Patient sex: F
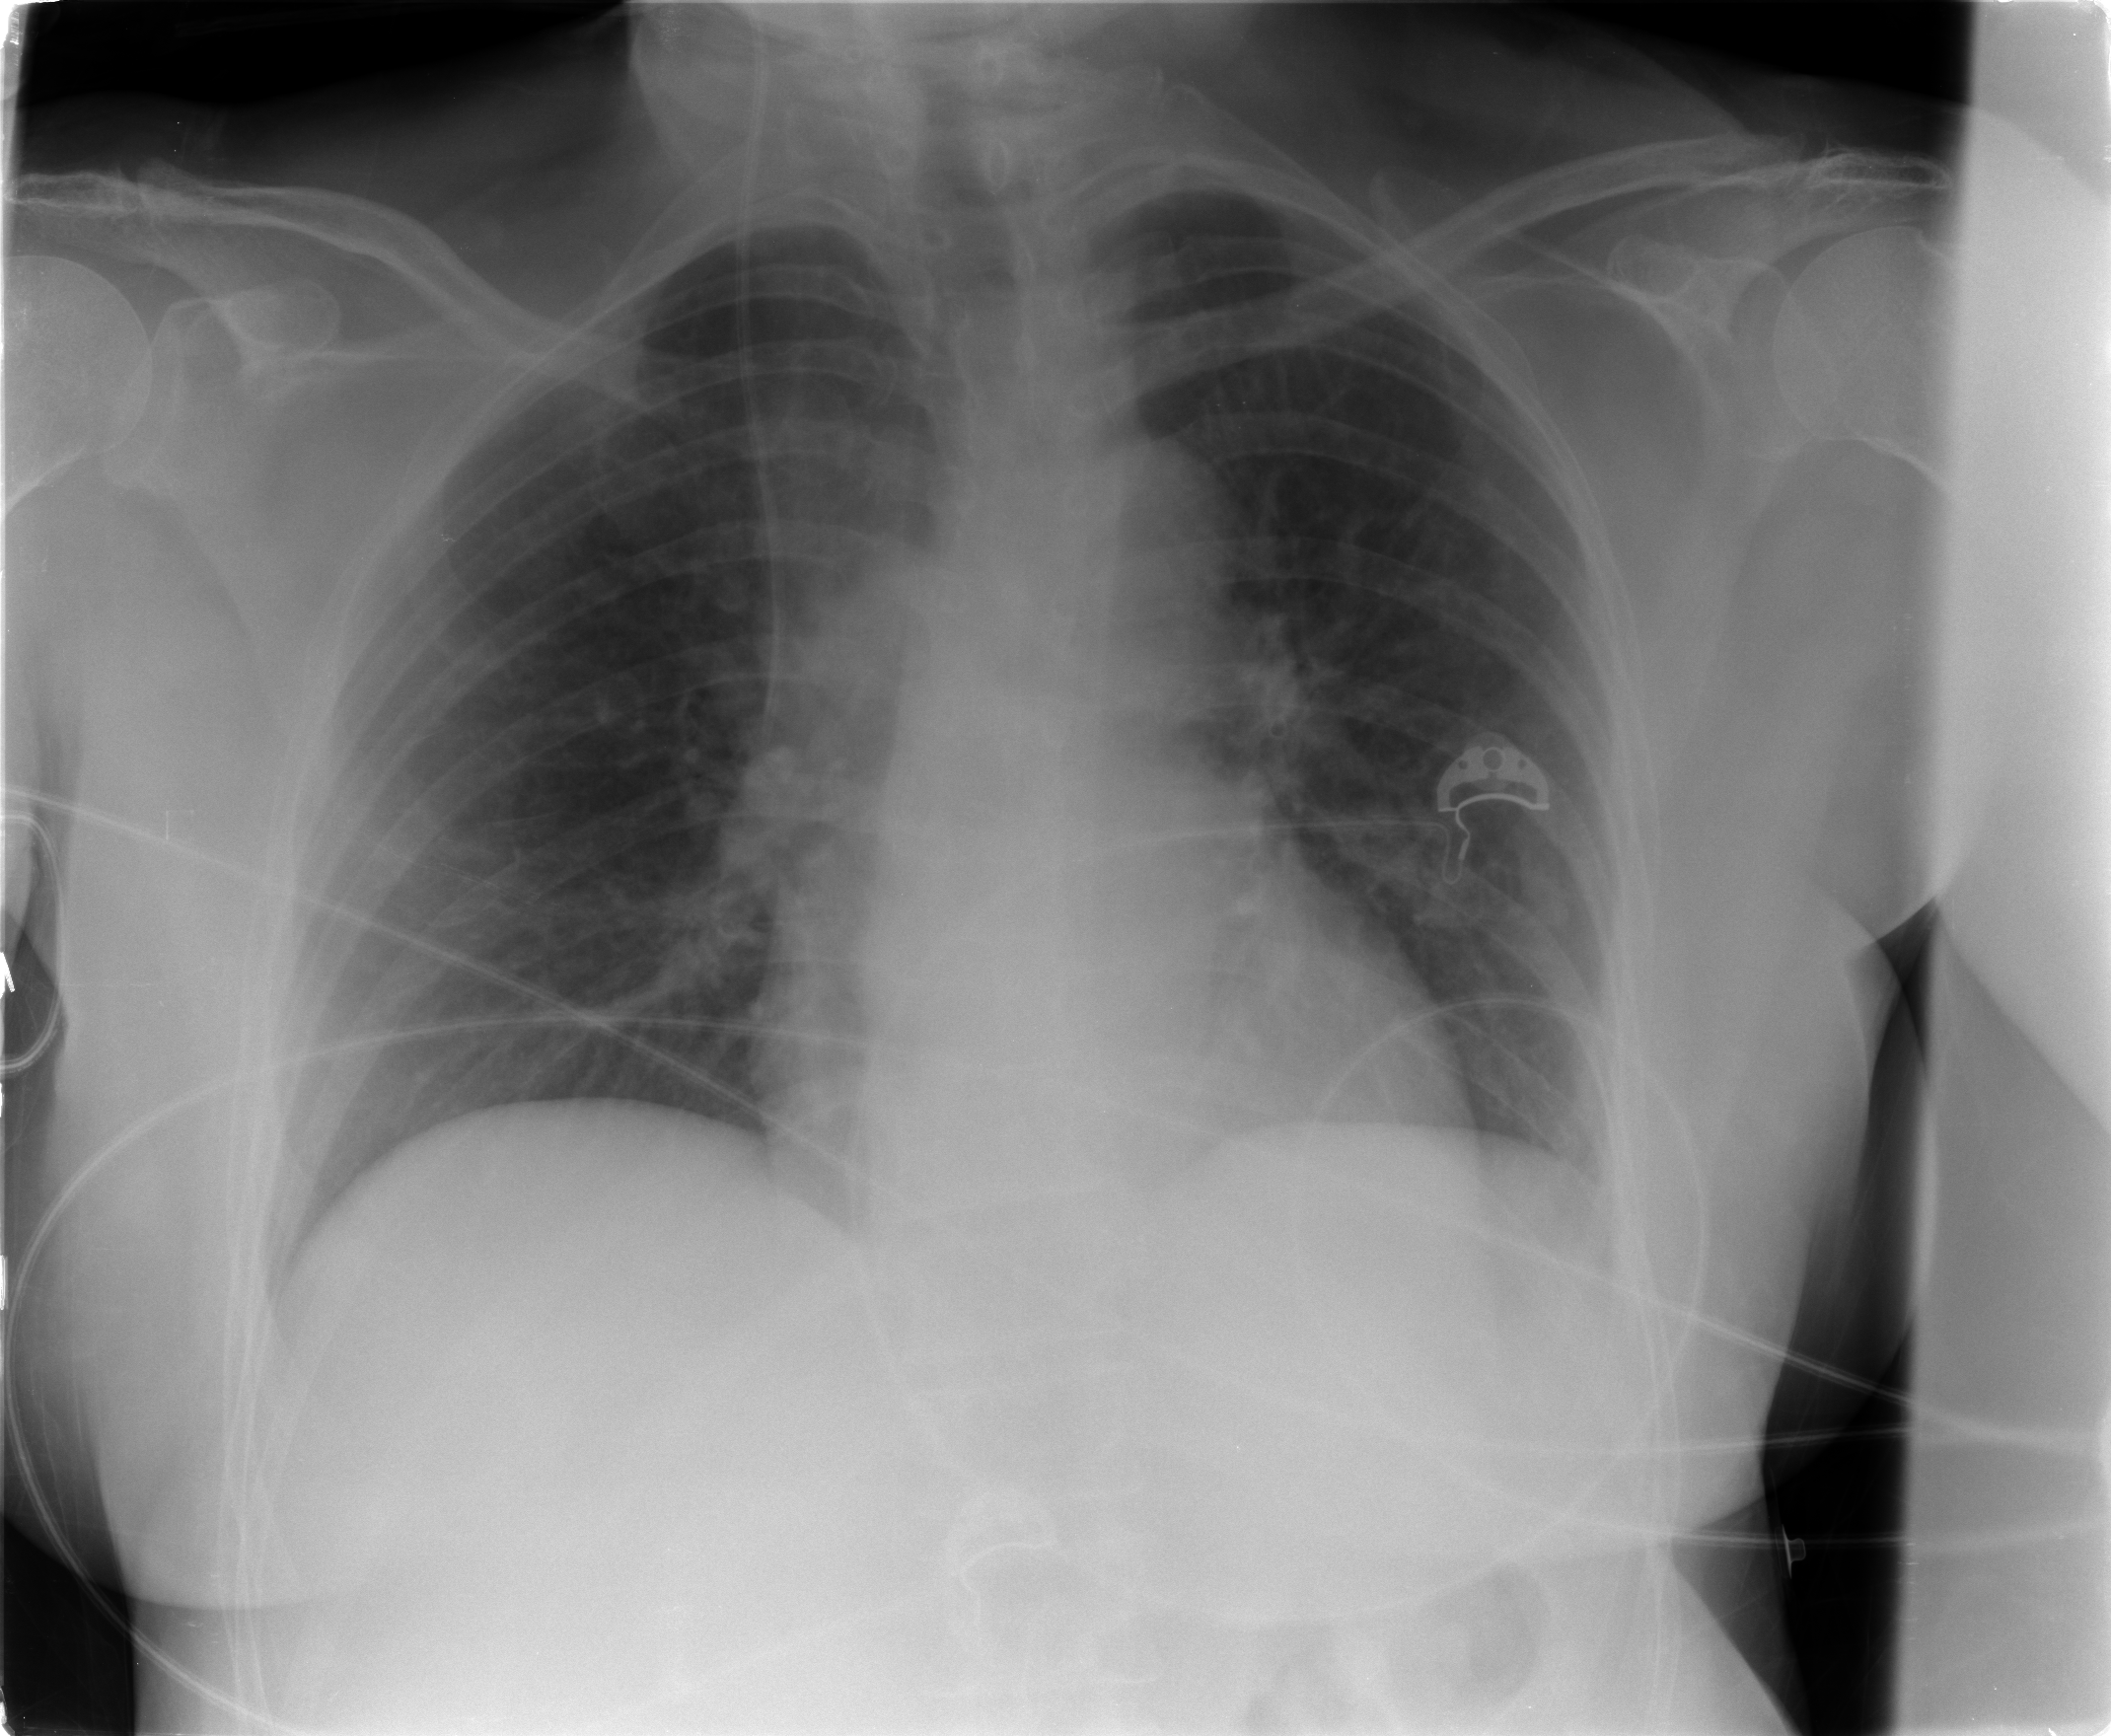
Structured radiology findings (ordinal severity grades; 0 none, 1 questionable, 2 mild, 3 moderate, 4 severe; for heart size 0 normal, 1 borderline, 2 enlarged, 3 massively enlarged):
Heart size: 0
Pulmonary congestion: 0
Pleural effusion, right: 0
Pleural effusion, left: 0
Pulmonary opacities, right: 0
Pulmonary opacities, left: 0
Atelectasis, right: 0
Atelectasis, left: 2